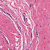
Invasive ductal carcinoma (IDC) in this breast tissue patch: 0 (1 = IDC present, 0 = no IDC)